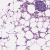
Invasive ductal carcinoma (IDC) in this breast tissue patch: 0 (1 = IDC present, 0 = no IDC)